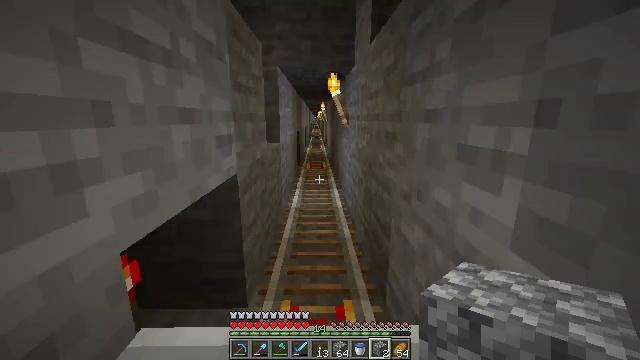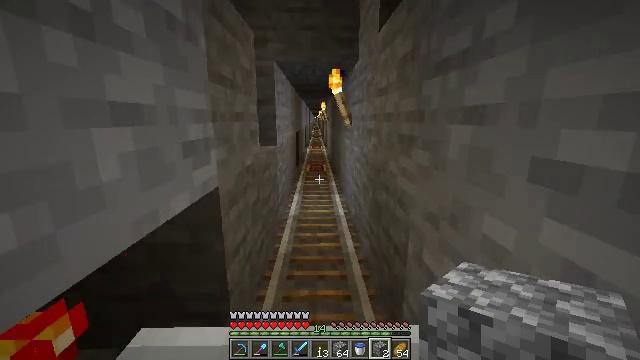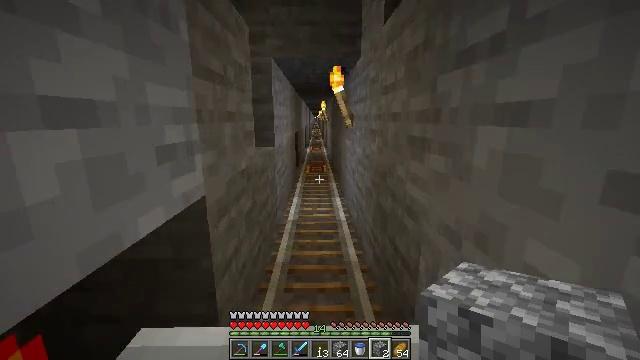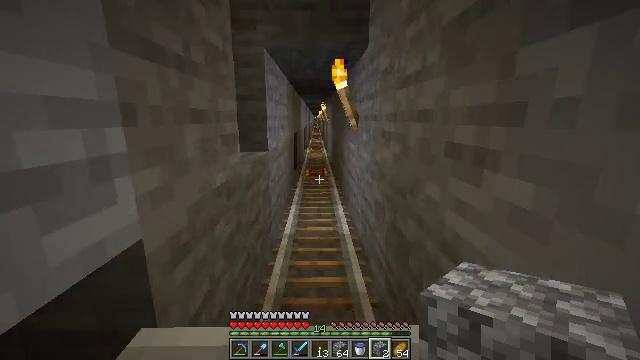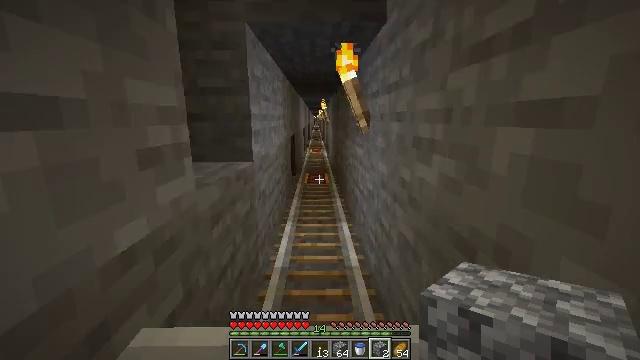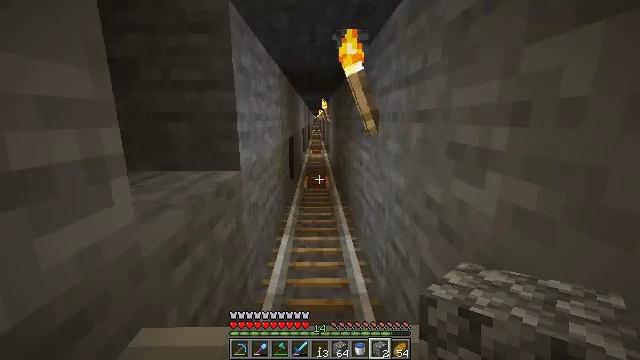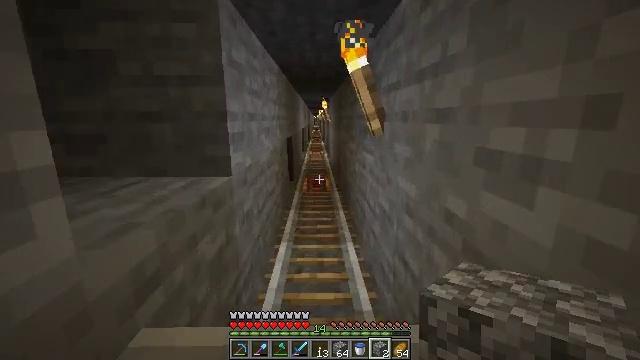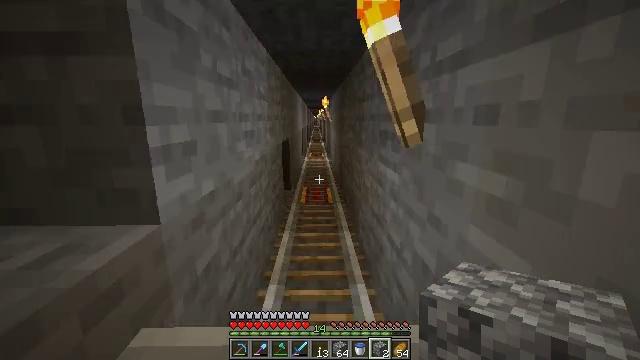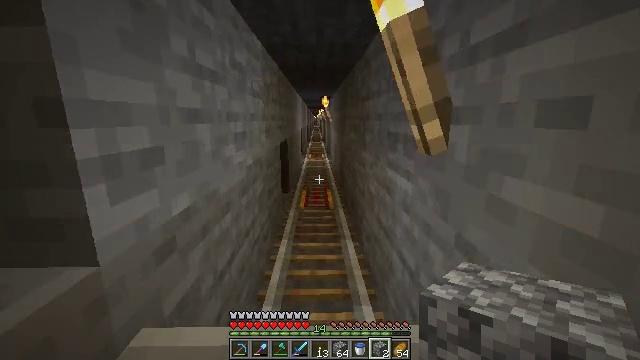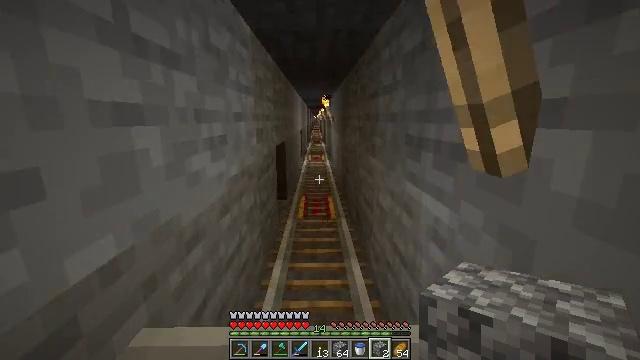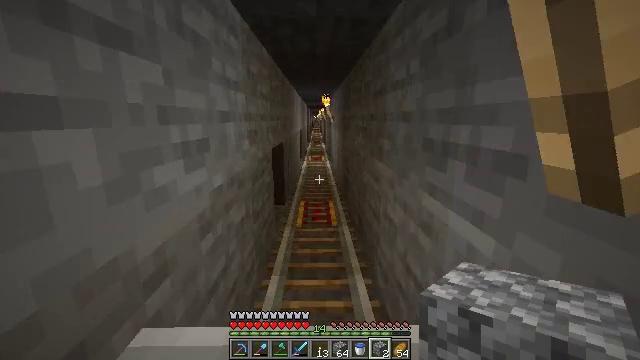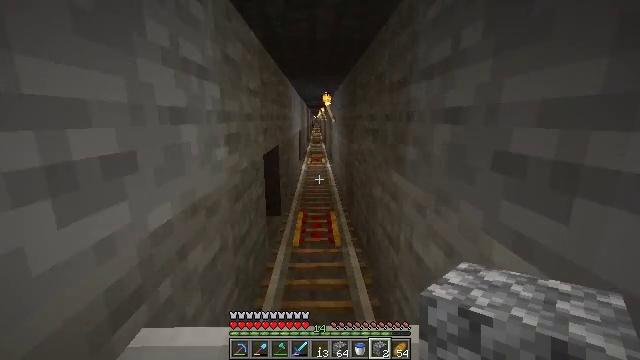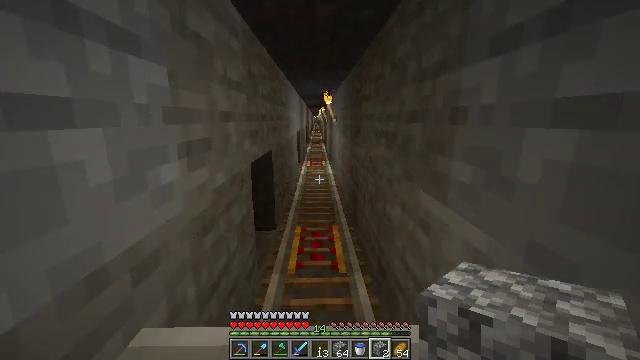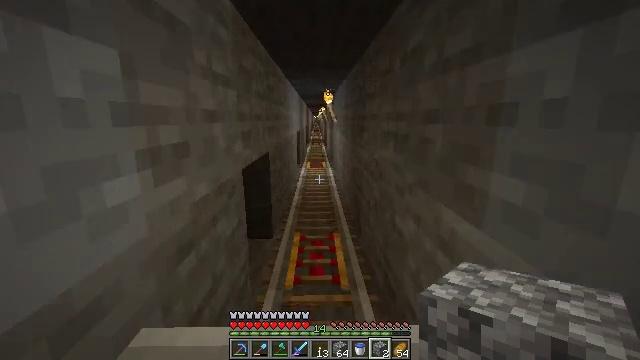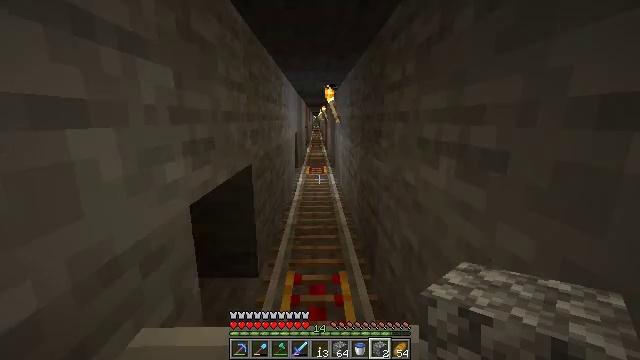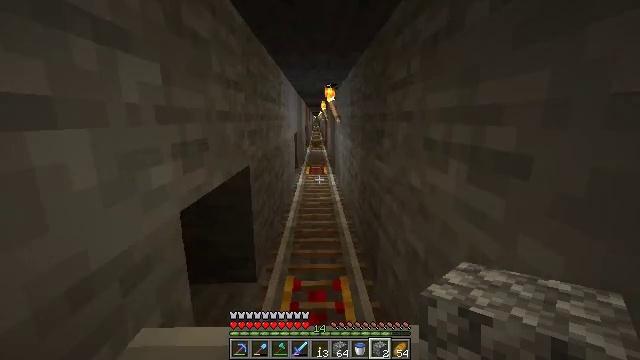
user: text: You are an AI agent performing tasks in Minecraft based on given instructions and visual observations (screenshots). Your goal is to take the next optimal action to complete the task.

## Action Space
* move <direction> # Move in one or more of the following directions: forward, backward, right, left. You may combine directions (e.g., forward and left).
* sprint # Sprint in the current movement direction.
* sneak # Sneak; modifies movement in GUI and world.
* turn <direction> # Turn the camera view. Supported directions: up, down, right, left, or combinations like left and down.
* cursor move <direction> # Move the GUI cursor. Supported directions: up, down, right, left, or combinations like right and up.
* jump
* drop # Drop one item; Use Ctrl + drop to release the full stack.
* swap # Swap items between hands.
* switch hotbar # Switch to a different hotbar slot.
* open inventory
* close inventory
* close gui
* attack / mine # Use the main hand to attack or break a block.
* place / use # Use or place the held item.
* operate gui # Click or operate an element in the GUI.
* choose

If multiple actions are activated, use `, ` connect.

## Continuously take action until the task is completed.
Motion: motion action
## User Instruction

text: Drop an iron nugget.
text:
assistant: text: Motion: no_op
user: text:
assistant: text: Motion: no_op
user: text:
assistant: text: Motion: no_op
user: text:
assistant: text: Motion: no_op
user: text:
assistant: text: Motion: no_op
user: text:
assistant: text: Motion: no_op
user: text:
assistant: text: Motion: no_op
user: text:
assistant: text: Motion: no_op
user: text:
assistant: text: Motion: no_op
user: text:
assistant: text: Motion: no_op
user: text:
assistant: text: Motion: no_op
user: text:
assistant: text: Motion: no_op
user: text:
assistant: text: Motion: no_op
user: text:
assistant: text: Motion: no_op
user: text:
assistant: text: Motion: no_op
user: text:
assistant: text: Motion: no_op
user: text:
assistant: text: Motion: no_op
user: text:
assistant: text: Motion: no_op
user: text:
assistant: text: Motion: no_op
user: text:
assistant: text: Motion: no_op
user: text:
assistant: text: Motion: no_op
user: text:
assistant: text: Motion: no_op
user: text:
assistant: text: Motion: no_op
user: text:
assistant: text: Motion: no_op
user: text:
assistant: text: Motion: no_op
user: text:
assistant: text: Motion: no_op
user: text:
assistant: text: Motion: no_op
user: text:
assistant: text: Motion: no_op
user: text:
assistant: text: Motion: no_op
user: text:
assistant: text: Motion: no_op